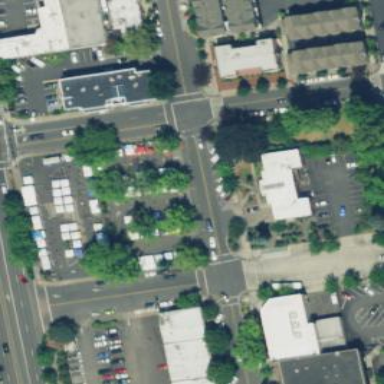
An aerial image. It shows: Retail area.